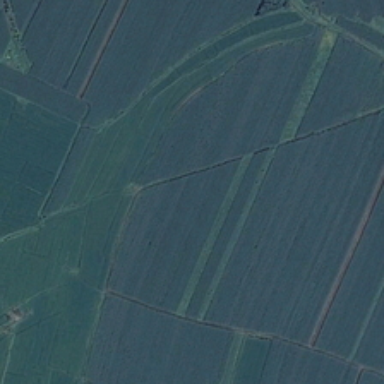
Many pieces of farmlands are together .